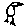
Label: bird